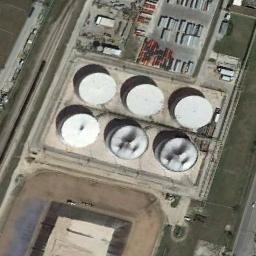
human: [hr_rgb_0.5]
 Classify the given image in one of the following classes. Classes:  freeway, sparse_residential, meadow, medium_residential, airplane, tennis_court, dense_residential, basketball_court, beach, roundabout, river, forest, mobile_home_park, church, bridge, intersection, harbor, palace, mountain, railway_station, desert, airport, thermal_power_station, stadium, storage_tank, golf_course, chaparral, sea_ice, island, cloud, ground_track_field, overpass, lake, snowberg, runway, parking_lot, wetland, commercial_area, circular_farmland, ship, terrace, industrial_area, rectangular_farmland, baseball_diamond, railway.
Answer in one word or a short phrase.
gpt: storage_tank